Question: I am creating a simple client server application in which there is a GUI client where the user can enter some text and the server will send the text back along with the time stamp.

The problem is that whenever I click on the button, I get a 'Connection Reset' error message. I have no idea why that is happening.
Here is the code:
# Server
'''
package echo;
import java.net.*;
import java.io.*;
import java.util.*;
import java.text.*;
public class Server extends Thread{
final int PORT = 444;
ServerSocket serverSocket;
Socket socket;
InputStreamReader ir;
BufferedReader b;
PrintStream p;
Date currentTime;
Format fmt;
//------------------------------------------------------------------------------
public static void main(String[] args) {
Server s = new Server();
s.start();
}
//------------------------------------------------------------------------------
public void setupConnection(){
try{
serverSocket = new ServerSocket(PORT);
socket = serverSocket.accept();
ir = new InputStreamReader(socket.getInputStream());
b = new BufferedReader(ir);
p = new PrintStream(socket.getOutputStream());
fmt = DateFormat.getDateTimeInstance();
}catch(Exception e){
e.printStackTrace();
}
}
//------------------------------------------------------------------------------
public Server(){
}
//------------------------------------------------------------------------------
@Override
public void run(){
setupConnection();
if(socket!=null){
try {
String message = b.readLine();
if(message!=null){
p.println(fmt.format(new Date()) + " " + message);
}
} catch (IOException e) {
// TODO Auto-generated catch block
e.printStackTrace();
}
}
}
}
'''
# Client
'''
package echo;
import java.net.*;
import java.io.*;
import javax.swing.*;
import java.awt.GridBagConstraints;
import java.awt.GridBagLayout;
import java.awt.event.*;
public class Client extends JFrame{
final int PORT = 444;
Socket s;
InputStreamReader ir;
BufferedReader b;
PrintStream p;
JTextArea textArea;
JTextField field;
JScrollPane pane;
JButton echo;
//------------------------------------------------------------------------------
public static void main(String[] args) {
new Client();
}
//------------------------------------------------------------------------------
public Client(){
setupConnection();
setupGUI();
addListeners();
}
//------------------------------------------------------------------------------
public void setupConnection(){
try {
s = new Socket("localhost",PORT);
ir = new InputStreamReader(s.getInputStream());
b = new BufferedReader(ir);
p = new PrintStream(s.getOutputStream());
p.println("User Logged In");
} catch (UnknownHostException e) {
// TODO Auto-generated catch block
e.printStackTrace();
} catch (IOException e) {
// TODO Auto-generated catch block
e.printStackTrace();
}
}
//------------------------------------------------------------------------------
public void setupGUI(){
setLayout(new GridBagLayout());
textArea = new JTextArea(30,30);
field = new JTextField(10);
pane = new JScrollPane(textArea);
echo = new JButton("Echo");
GridBagConstraints gbc = new GridBagConstraints();
textArea.setBorder(BorderFactory.createTitledBorder("Replies from server: "));
gbc.gridx = 0;
gbc.gridy = 0;
gbc.gridwidth = 5;
gbc.gridheight = 5;
add(pane,gbc);
gbc.gridy = 5;
gbc.gridheight = 1;
gbc.fill = GridBagConstraints.HORIZONTAL;
add(field,gbc);
field.setBorder(BorderFactory.createTitledBorder("Enter text here:"));
gbc.gridy = 6;
gbc.gridheight = 1;
gbc.fill = GridBagConstraints.HORIZONTAL;
add(echo,gbc);
setDefaultCloseOperation(EXIT_ON_CLOSE);
pack();
setVisible(true);
}
//------------------------------------------------------------------------------
public void addListeners(){
echo.addActionListener(new ActionListener(){
@Override
public void actionPerformed(ActionEvent e){
String message = field.getText();
field.setText("");
p.println(message);
try {
String reply = b.readLine();
if(reply!=null){
textArea.append(reply);
}
} catch (IOException e1) {
// TODO Auto-generated catch block
e1.printStackTrace();
}
System.out.println();
}
});
}
//------------------------------------------------------------------------------
}
'''
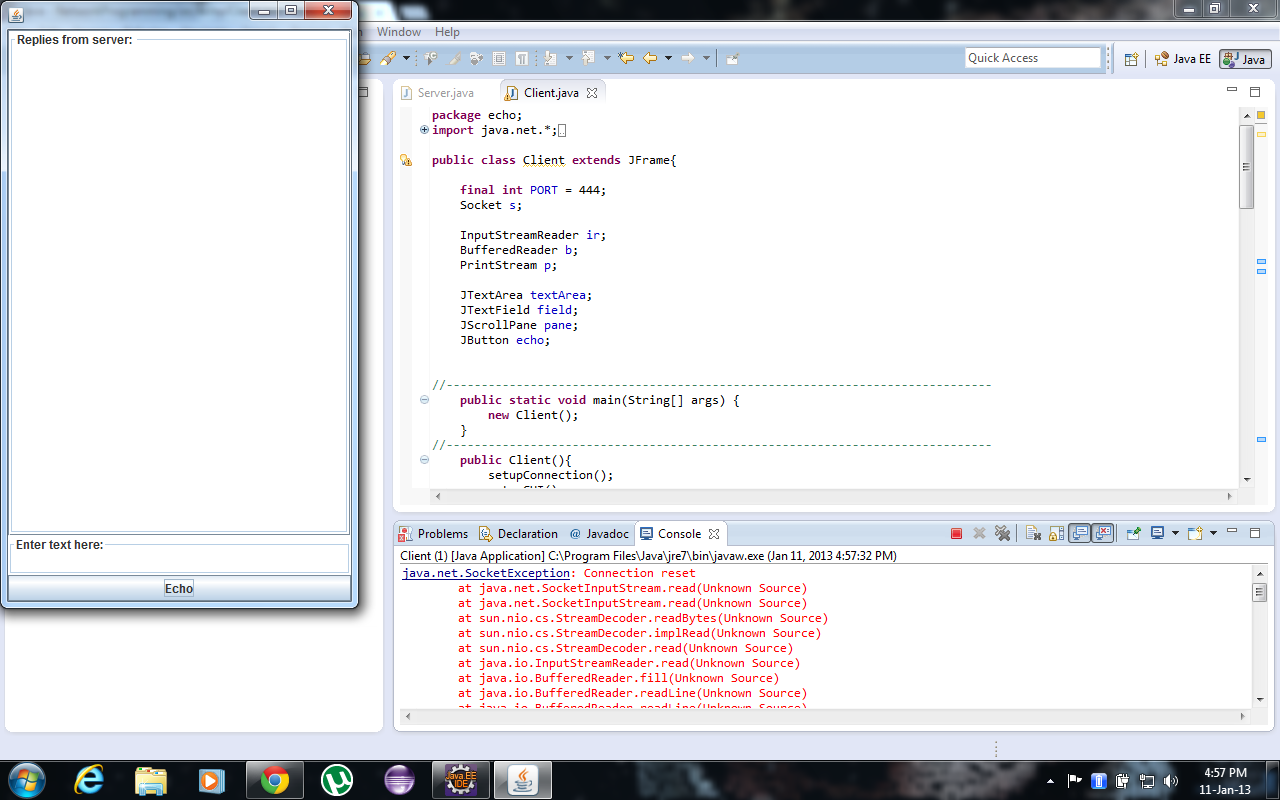
Answer: Inside the server run () you need to have a while loop, which breaks only after your client says "close this connection". What is happening now is that your server is waiting for the data, client receives the data and exits (readline).
The exception is correct, if you think of it :).